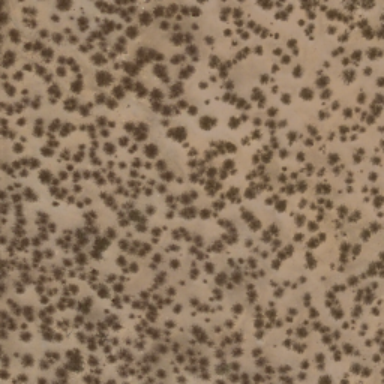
This is a chaparral .